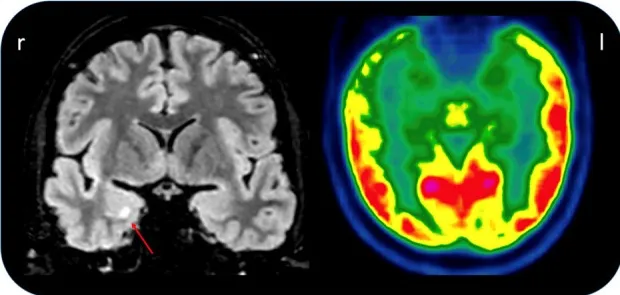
(A) Coronal FLAIR MRI of patient 2 (left) showing a hyperintense right amygdala with red arrow pointing to an area of increased signal intensity (red arrow). On the right, the FDG-PET image of the same patient showing right temporal hypometabolism involving the temporal pole and mesial regions.
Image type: radiology (pet)